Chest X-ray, AP view. Patient: 28 years old, sex F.
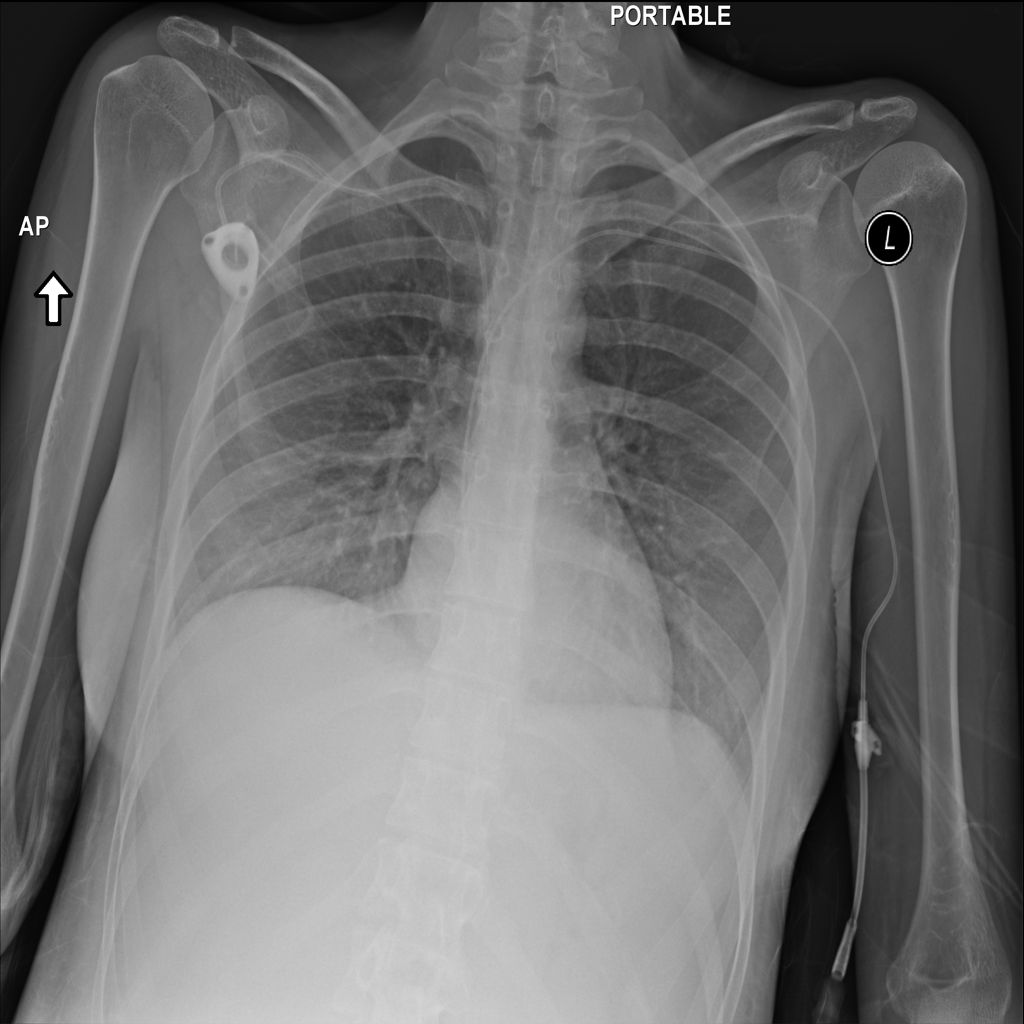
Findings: No Finding